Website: crate-barrel
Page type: account-selection
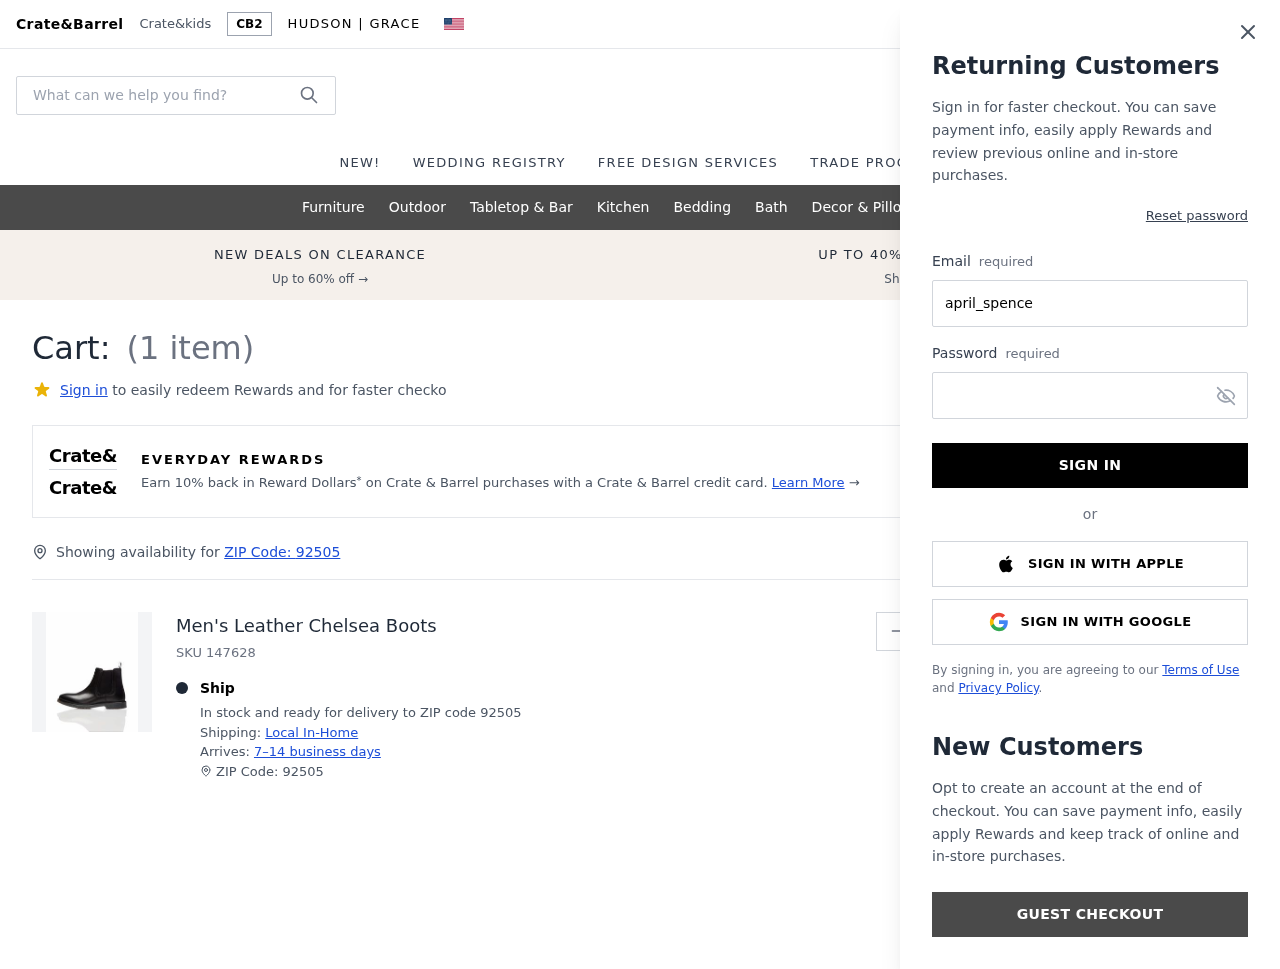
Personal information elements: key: PII_EMAIL
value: april_spence@gmail.com
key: PII_POSTCODE
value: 92505
Product elements: key: PRODUCT1_NAME
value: Men's Leather Chelsea Boots
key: PRODUCT1_QUANTITY
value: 1
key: PRODUCT1_SKU
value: SKU 147628
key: PRODUCT1_ORIGINAL_PRICE
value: $236.19
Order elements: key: ORDER_NUM_ITEMS
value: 1
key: ORDER_SUBTOTAL
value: $188.95
Search elements: key: HEADER_SEARCH
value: What can we help you find?